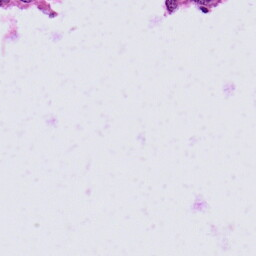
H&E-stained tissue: Skin